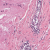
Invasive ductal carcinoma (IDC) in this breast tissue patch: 0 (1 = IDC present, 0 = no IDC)